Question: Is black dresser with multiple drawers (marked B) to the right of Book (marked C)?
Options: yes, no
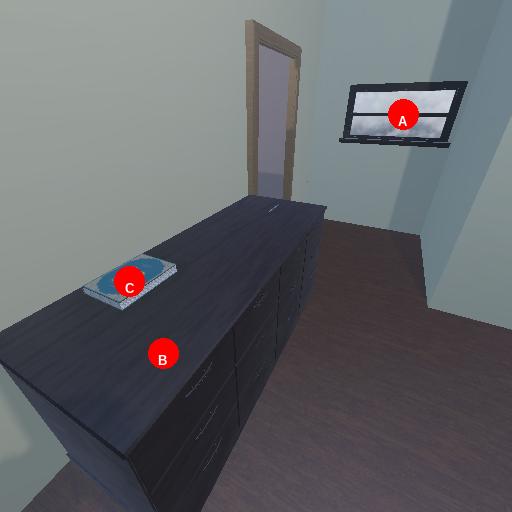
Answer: yes